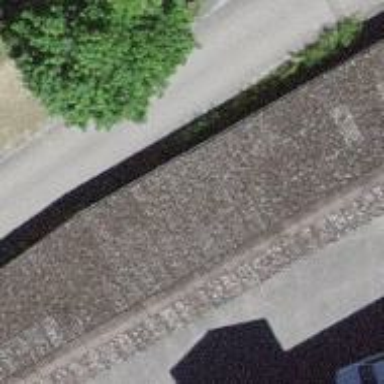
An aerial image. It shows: Garage.